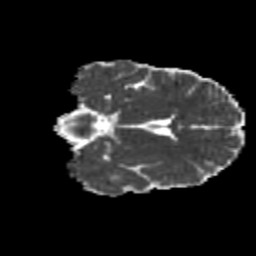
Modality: MD
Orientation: coronal
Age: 11
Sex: male
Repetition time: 9.4 s
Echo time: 0.089 s